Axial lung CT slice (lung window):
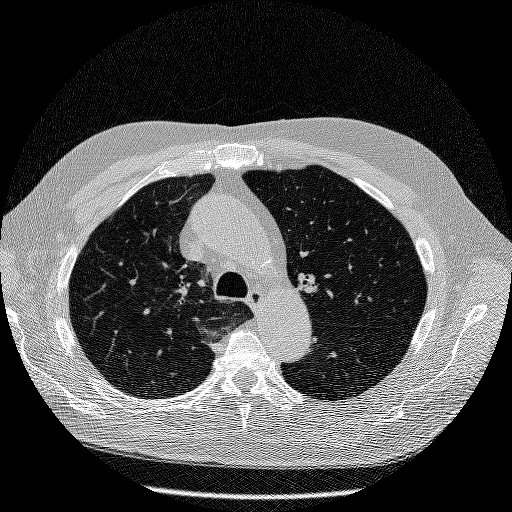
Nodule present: no